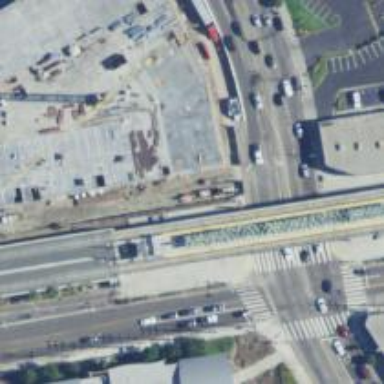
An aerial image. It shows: Bridge for light rail electrified with contact line.